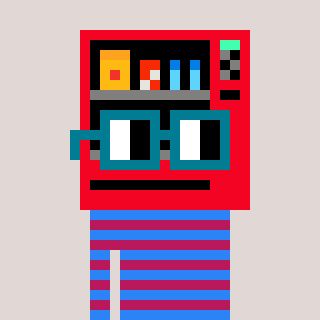
a pixel art character with square dark green glasses, a vending machine-shaped head and a darkpink-colored body on a warm background